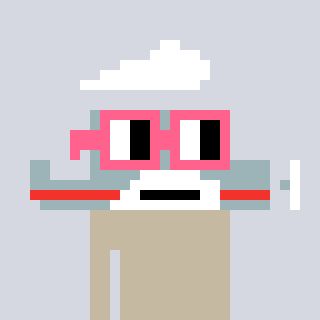
a pixel art character with square pink glasses, a plane-shaped head and a slimegreen-colored body on a cool background